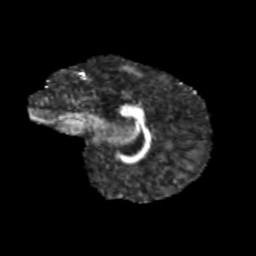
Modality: FA
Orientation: sagittal
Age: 11
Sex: female
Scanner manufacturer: siemens
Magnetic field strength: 3 T
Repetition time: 3.8 s
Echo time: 0.07 s